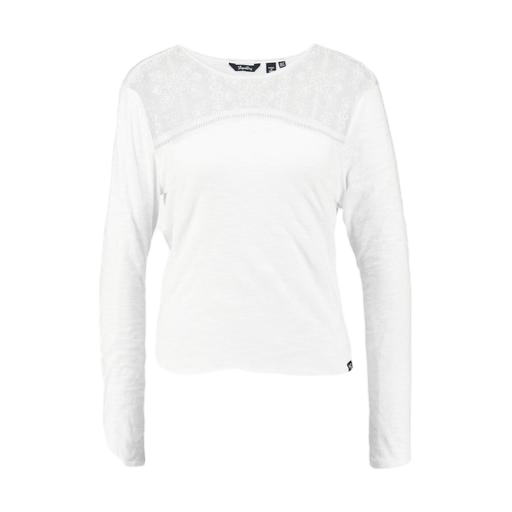
white lace-back long-sleeve tee, lace-yoke t-shirt, white women's long-sleeve top, white background